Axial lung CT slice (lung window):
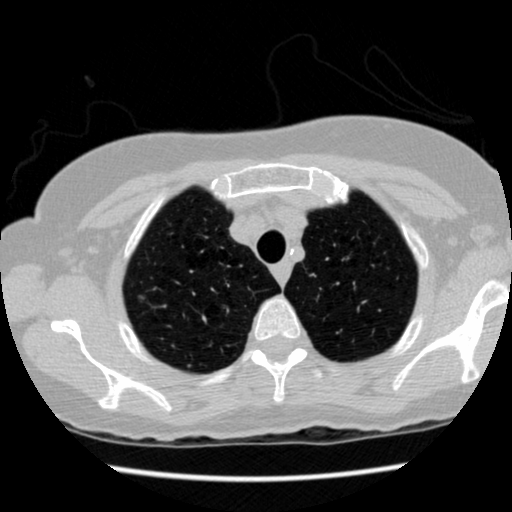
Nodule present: yes
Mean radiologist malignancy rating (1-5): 2.75